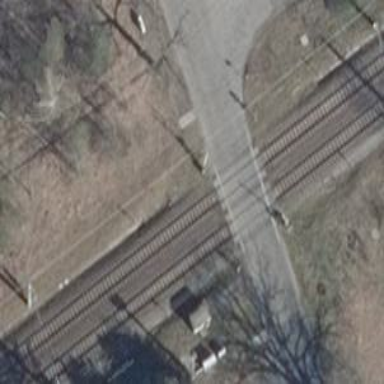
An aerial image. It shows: Railway level crossing.